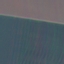
Label: AnnualCrop